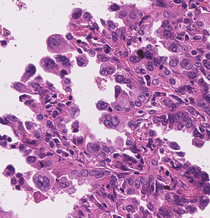
Tumor epithelial tissue: yes
Tumor-associated stroma tissue: no
Normal tissue: no